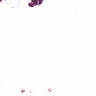
Metastatic tissue present: no